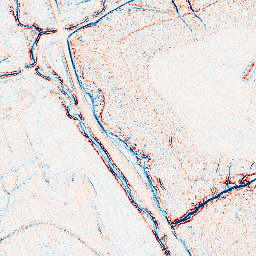
Category: edge_preserving
Decomposition family: anisotropic_diffusion
Decomposition parameters: iterations: 5
kappa: 50
gamma: 0.1
Upsampling method: cubic_catmull_rom
Upsampling parameters: scale: 4
Upsampling scale: 4